Question: I saw some apps where even though a black icon was included, some how the app used CSS to convert the icon into a different colour. I can't seem to repeat this process
Here's my back.css file:
'''
.dashboard-buttons a {
width: 80px;
height: 80px;
border: 1px solid #ccc;
margin: 0px 5px;
display:inline-block;
border-radius: 10px;
background:white;
text-decoration:none;
-moz-box-shadow: inset 0 0 15px rgba(0,0,0, 0.25);
-webkit-box-shadow: inset 0 0 15px rgba(0,0,0, 0.25);
}
.dashboard-buttons a:hover {
text-decoration:underline;
}
.dashboard-buttons span,
.dashboard-buttons img {
display:inline;
font-size: 12px;
font-weight:bold;
}
.dashboard-buttons .sessions img {
background-color:#C60;
}
.dashboard-buttons .sessions img {
-webkit-mask-image:url(mobile/images/calendar2.png)
}
'''
And the html code looks like this:
'''
<!DOCTYPE html>
<html lang="en">
<head>
<link rel="stylesheet" type="text/css" href="back.css" />
<title>West</title>
</head>
<body>
<div class="dashboard-buttons">
<a href="sessions.php" class="sessions">
<img src="mobile/images/calendar2.png">
<span>Sessions</span>
</a>
</div>
</body>
</html>
'''
But it's not working in my chrome browser. Am i missing something?
I only need to support modern webkit browsers. Don't need to worry about IE or anything else.
I posted my code here <URL> . First time using jsfiddle, hopefully it's working? If not, just copy the html file and css file i already posted above. I have the calendar2.png attached to this question.

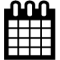
Answer: Your code isn't working because the 'src' attribute is being used to show up the black version on top of the orange version. You will be able to get the desired result only with CSS, this way:
'''
.dashboard-buttons .sessions .img { width: 60px; height: 60px; background-color: #C60; }
.dashboard-buttons .sessions .img { -webkit-mask-image: url('http://i.stack.imgur.com/gZvK4.png'); }
'''
Here is the changed HTML snippet:
'''
<div class="dashboard-buttons">
<a href="sessions.php" class="sessions">
<div class="img"></div>
<span>Sessions</span>
</a>
</div>
'''
And here is a <URL> of it.